Question: I am building a Windows Phone 8.1 RT App which runs MP3 files in Background task.
I followed the steps in the sample code shown here : <URL>
When the app runs in the background, I would like to show the Album Artist & Song Title.
Currently it just shows the file name.

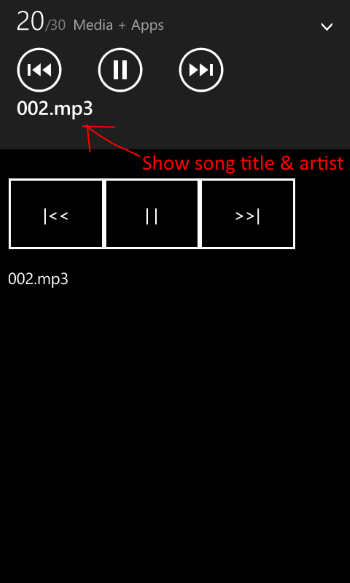
Answer: In SampleBackgroundAudioTask, there is a MyBackgroundAudioTask which is the background audio task used for playing music. There's an object of type <URL> in that class called systemmediatransportcontrol.
<URL> and include properties such as the song title and the song artist.
This is how you set the song title and artist which gets shown in the UVC.
'''
systemmediatransportcontrol.DisplayUpdater.MusicProperties.Title = "My lovely track";
systemmediatransportcontrol.DisplayUpdater.MusicProperties.Artist = "An awesome artist";
systemmediatransportcontrol.DisplayUpdater.Update();
'''